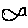
Label: fish